Brain MRI, t1w sequence, axial 2D slice.
Patient: age 53, sex F, weight 90 kg, height 1.9 m
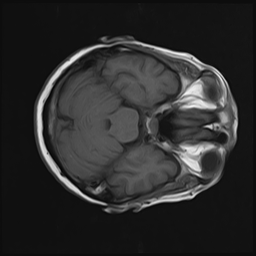